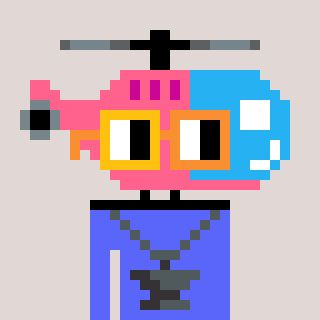
a pixel art character with square yellow and orange glasses, a helicopter-shaped head and a purple-colored body on a warm background